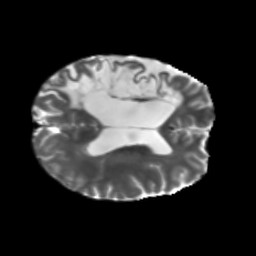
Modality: T2w
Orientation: axial
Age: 46
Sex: male
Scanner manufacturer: siemens
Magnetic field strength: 3 T
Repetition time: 5.25 s
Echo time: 0.08 s